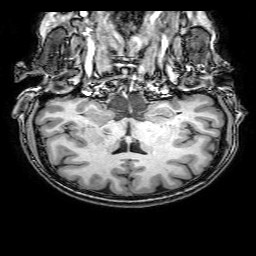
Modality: T1w
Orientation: sagittal
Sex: female
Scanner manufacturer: philips
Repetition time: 0.008148 s
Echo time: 0.00373 s